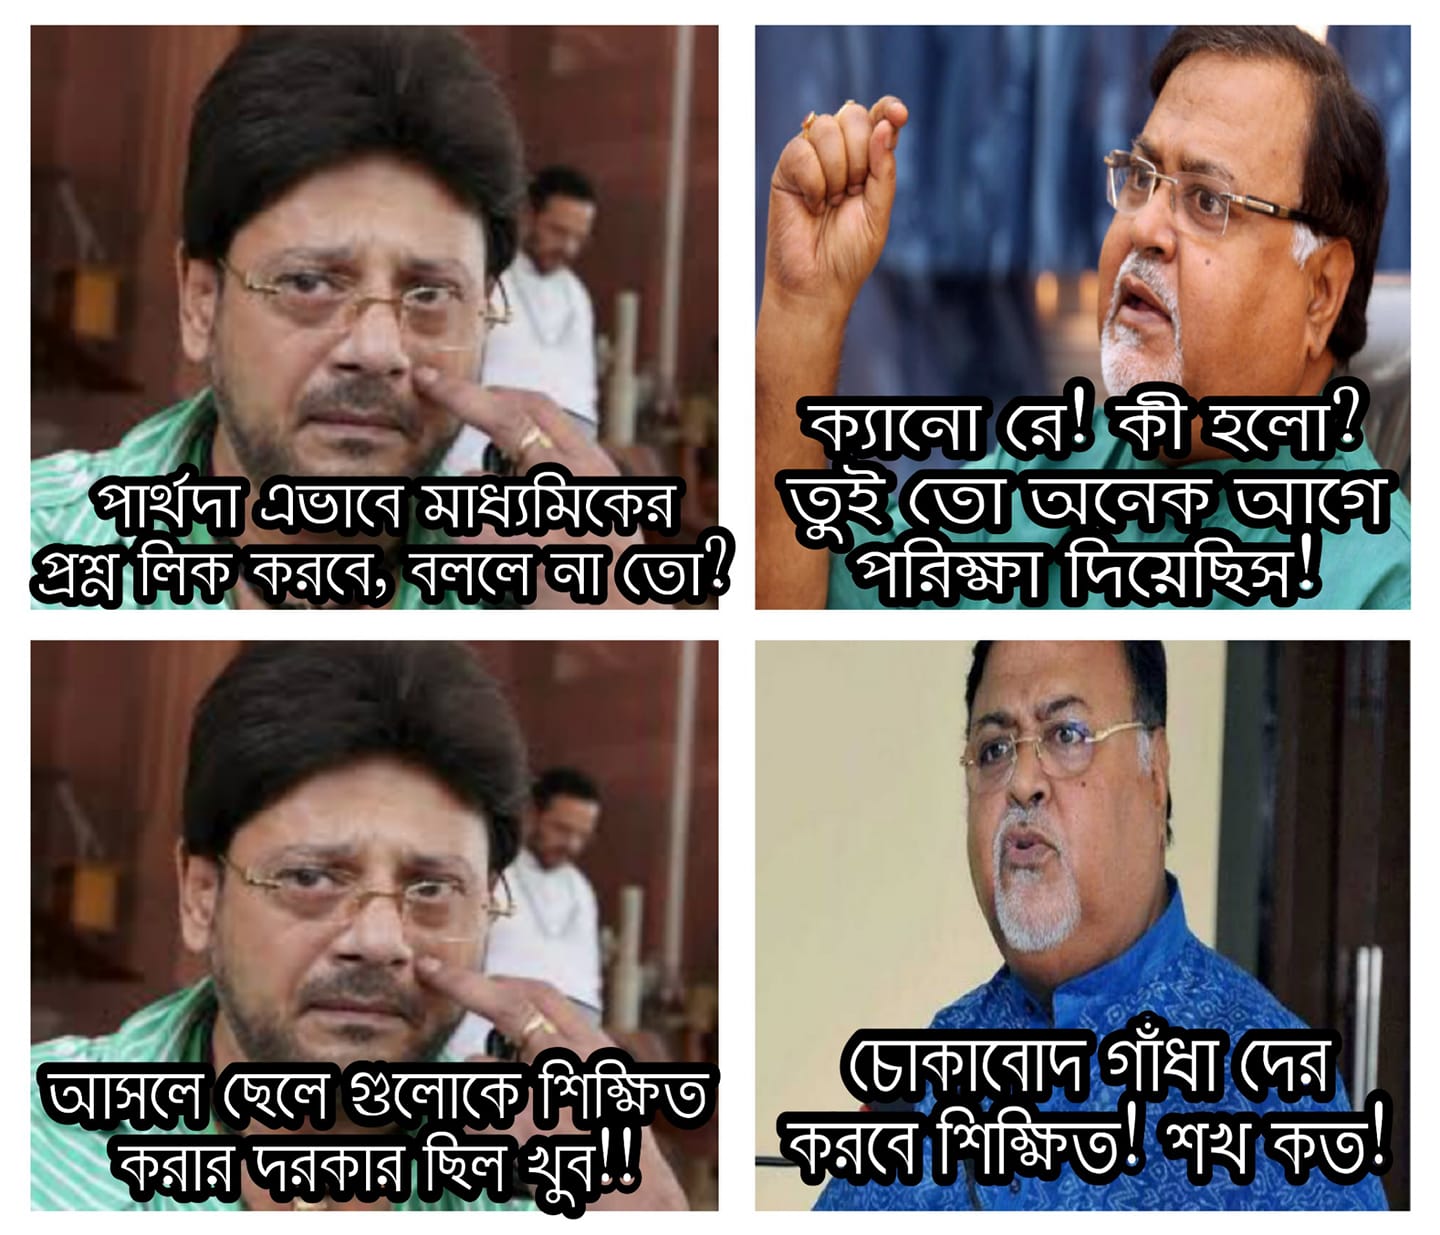
Caption: পার্থদা এভাবে মাধ্যমিকের প্রশ্ন লিক করবে, বললে না তো ?    ক্যানো রে ! কী হলো ?   তুই তো অনেক আগে পরিক্ষা দিয়েছিস !    আসলে ছেলে গুলোকে শিক্ষিত করার দরকার ছিল খুব !!   চোকাবোদ গাধা দের করবে শিক্ষিত !  শখ কত !
Label: hate